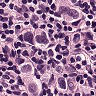
Metastatic tissue present: yes